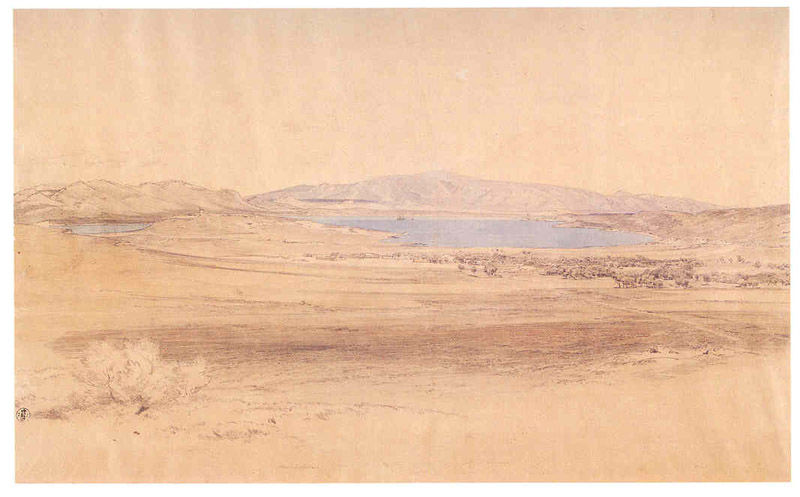
Titel: Der Golf von Salamis
Künstler: Carl Rottmann
Standort: Karlsruhe
Institution: Staatliche Kunsthalle Karlsruhe
Schlagwörter: baum, berg, blau, feder, gemälde, himmel, meer, schatten, wasser, weiß, wolken, aquarell, bäume, fluss, gelb, landschaft, menschen, ocker, sand, see, stadt, ufer, braun, bunt, grau, hell, hintergrund, licht, schwarz, skizze, straße, vordergrund, zeichnung, ausblick, blick, rot, weg, wiese, beige, weit, ebene, einsamkeit, feld, felder, ferne, horizont, häuser, hügel, natur, strauch, weide, weite, busch, büsche, einsam, flach, gebüsch, gewässer, sonne, sträucher, pflanze, pflanzen, tal, wald, zart, weiher, stillleben, farbig, klar, strand, papier, ort, trocken, afrika, berge, bergig, fels, fläche, gebirge, leere, sahara, verlassen, wüste, öde, dorf, bergkette, grafik, graphik, tag, kahl, monochrom, vergilbt, sepia, strom, wetter, stimmung, savanne, steppe, menschenleer, bucht, aufsicht, oase, tusche, einöde, heide, alpen, seen, ödnis, geld, kuppe, kuppen, gefälle, radierung, stich, koloriert, stempel, stift, wärme, sicht, hügelig, ländlich, lanschaft, karg, rötlich, wäldchen, seeufer, israel, rötel, kriede, landstrich, hügelkette, delta, riss, rost, seenlandschaft, landschat, bebirge, nordalpin, abgelegen, seee, landschaftr, pampa, seezunge, ackerland, erfde, 1600, schatten#licht, wüse, ge;b, marrone, blauer see, baluer see, besitzvermerk, bozen, helligkeite, helligkeitel, felta, talebene